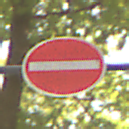
Verkehrszeichen: VerbotDerEinfahrt
Umgebung: Outdoor, Nature
Tageszeit: Midday
Wetter: PartlyCloudy
Licht: Natural
Jahreszeit: NotSpecified
Kontrast: LowContrast